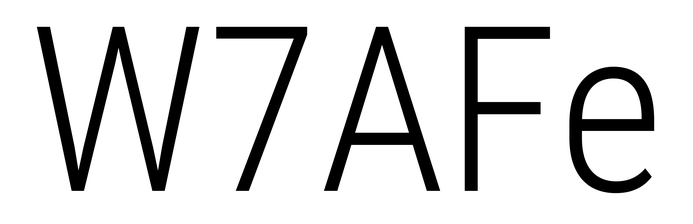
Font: Roboto_Condensed_Light